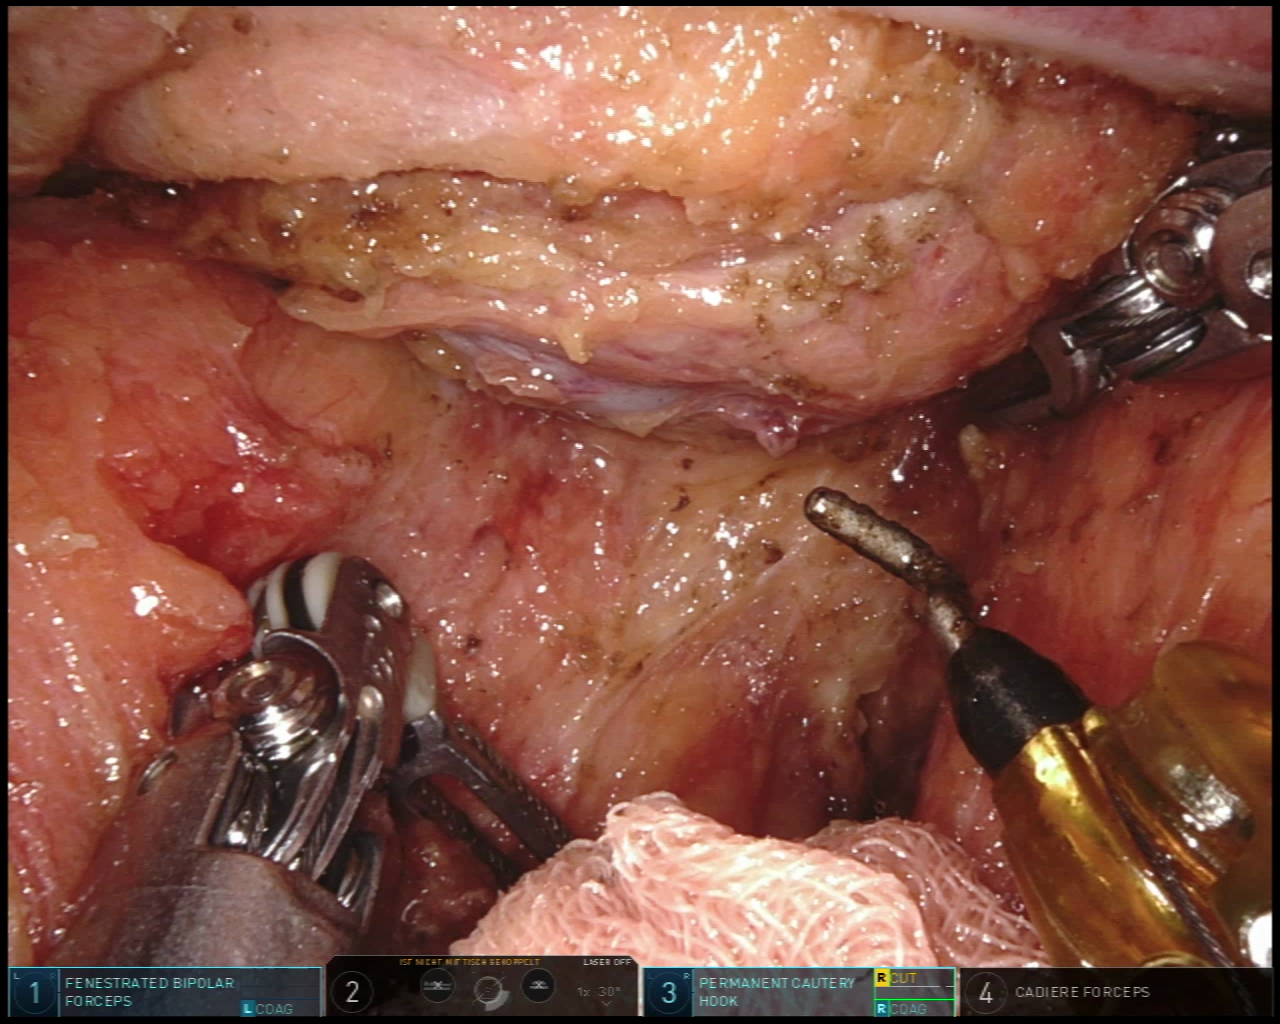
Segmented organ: vesicular_glands
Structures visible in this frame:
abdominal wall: no
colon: no
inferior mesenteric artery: no
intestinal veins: no
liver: no
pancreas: no
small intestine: no
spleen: no
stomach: no
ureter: no
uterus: no
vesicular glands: yes